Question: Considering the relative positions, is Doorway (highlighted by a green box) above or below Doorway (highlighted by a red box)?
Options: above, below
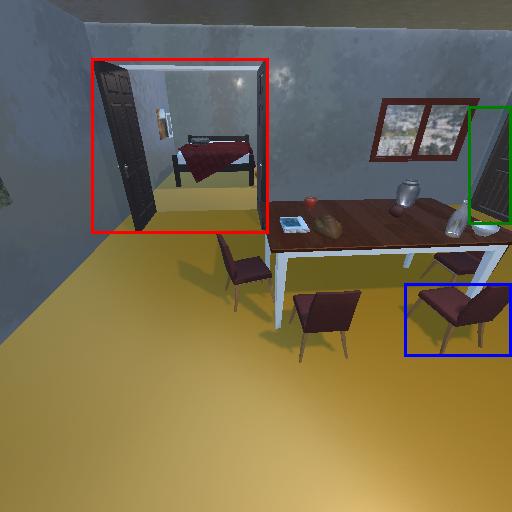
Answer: above